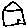
Label: house